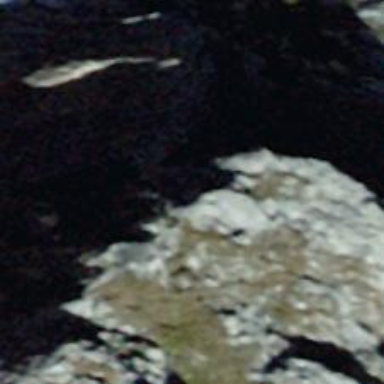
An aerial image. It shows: Cliff in nature.